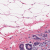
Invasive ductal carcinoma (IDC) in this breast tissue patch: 0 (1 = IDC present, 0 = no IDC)